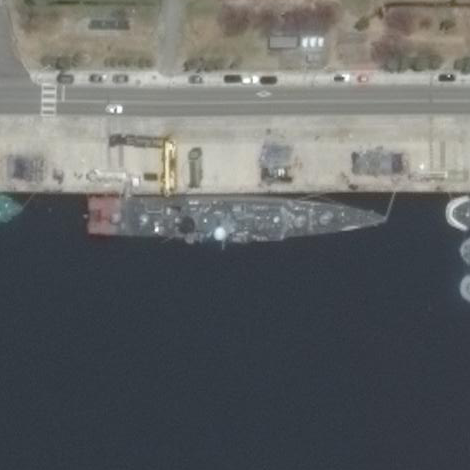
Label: cruiser